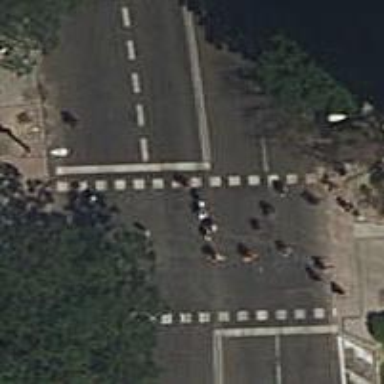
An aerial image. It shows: Crossing equipped with traffic signals for signaling.